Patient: sex F, age 63
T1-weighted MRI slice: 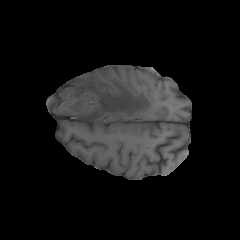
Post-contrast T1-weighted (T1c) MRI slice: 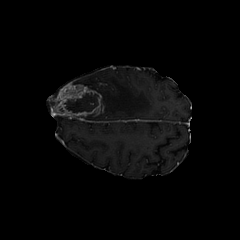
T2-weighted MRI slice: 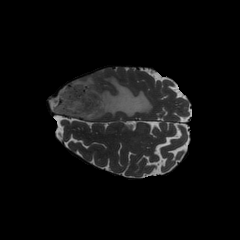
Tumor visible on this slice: yes
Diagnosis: Glioblastoma, IDH-wildtype
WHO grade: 4